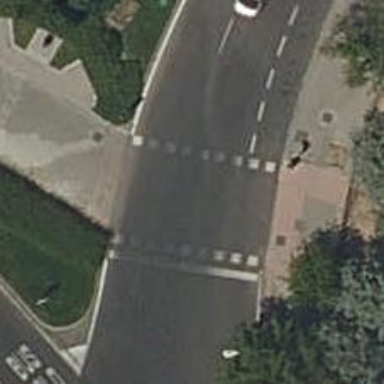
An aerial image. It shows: Crossing with traffic signals.